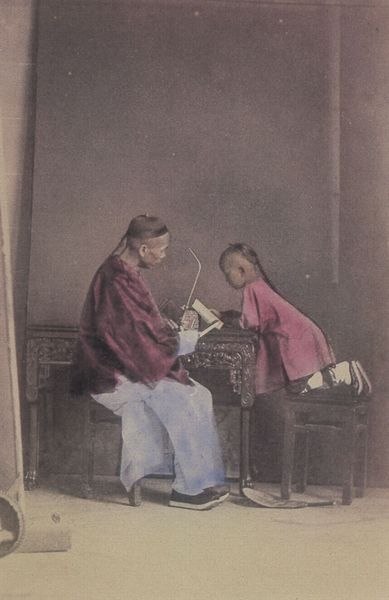
Titel: Die Unterrichtsstunde
Künstler: John Thomson
Standort: New York
Institution: Sammlung Janet Lehr Gallery
Schlagwörter: blau, mann, menschen, sitzen, braun, frau, frisur, licht, profil, raum, stuhl, szene, tisch, zimmer, rot, beige, malerei, rock, wand, innenraum, boden, gewand, interieur, familie, kind, mutter, vater, musik, rosa, genre, japan, ruhig, zwei, lehrer, schuhe, lila, violett, hocker, stille, spielen, zopf, pfeife, lesen, tee, junge, foto, fotografie, buch, asien, knien, asiatisch, koloriert, china, versunken, farbfoto, schüler, lernen, sohn, coloriert, fernost, asiate, kalligrafie, mongolei, chinesen, asiaten, rasur, vater kind, großer raum